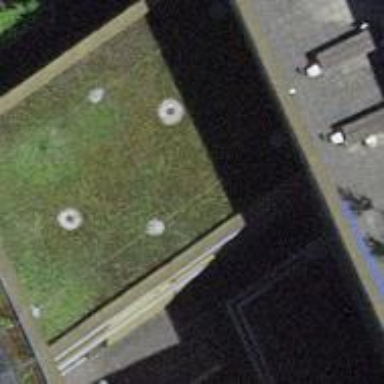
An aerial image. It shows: Library.